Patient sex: M
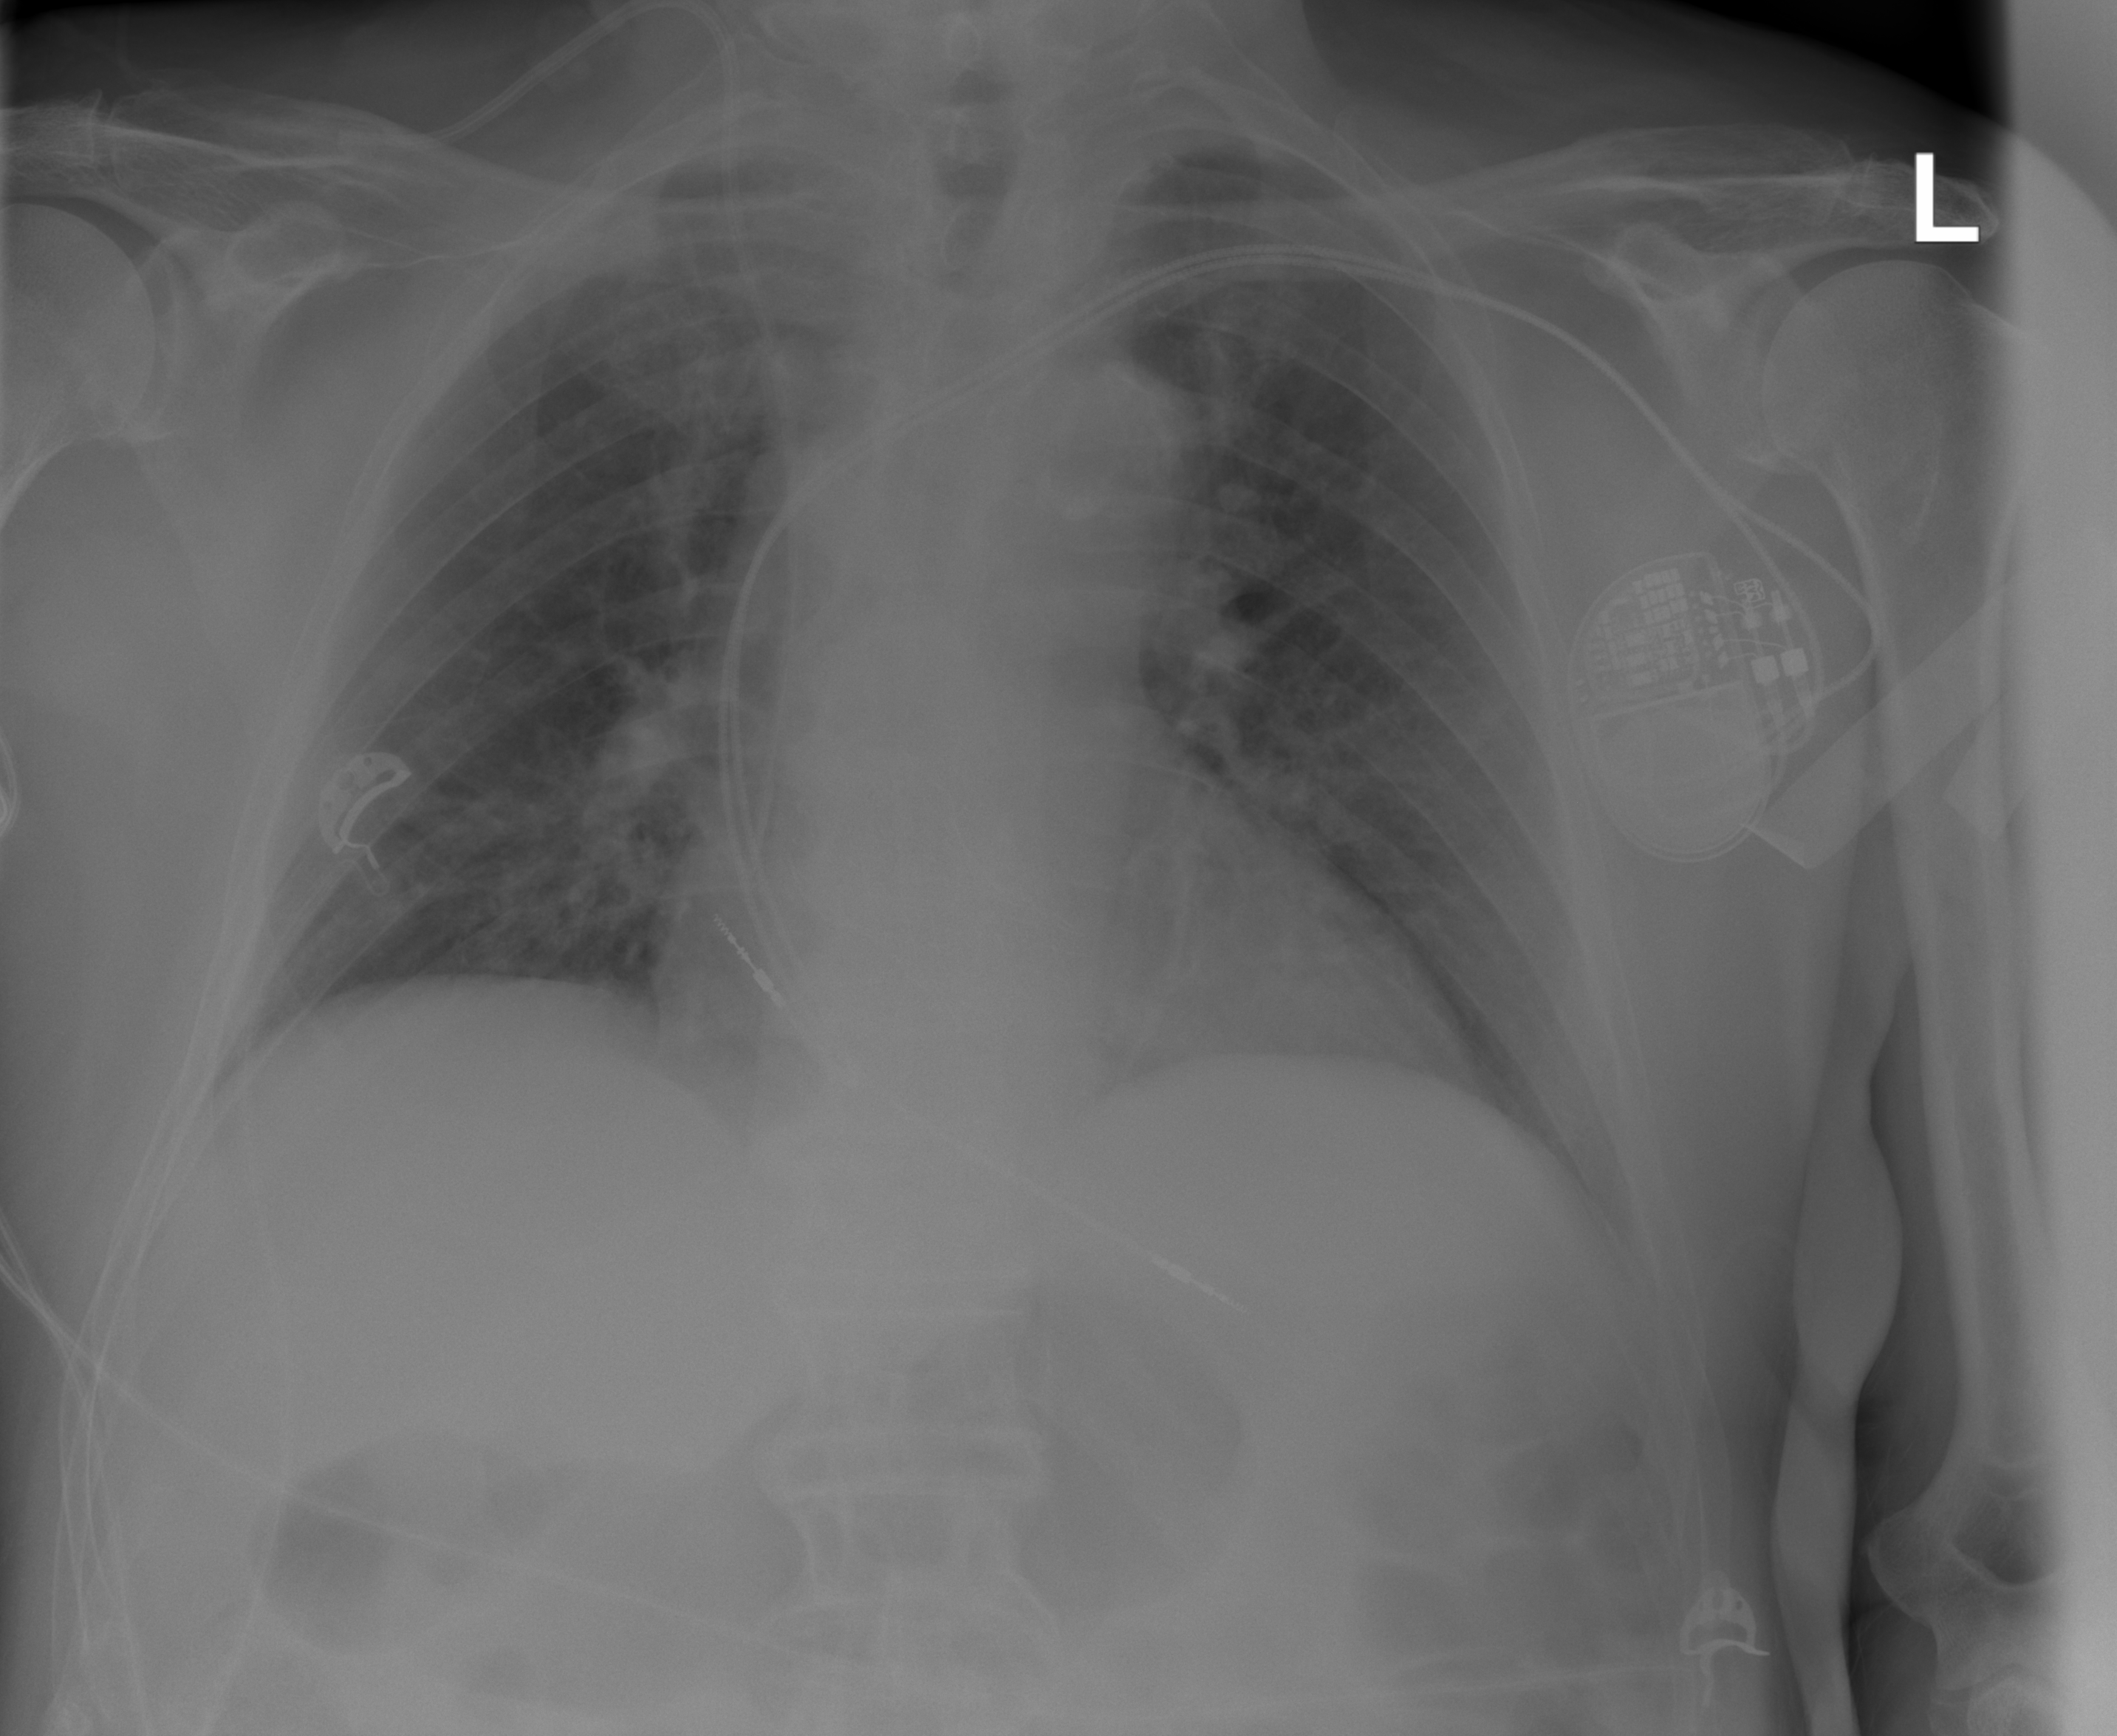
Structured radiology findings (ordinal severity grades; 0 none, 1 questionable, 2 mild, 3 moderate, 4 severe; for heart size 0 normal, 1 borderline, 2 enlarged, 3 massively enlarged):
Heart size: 1
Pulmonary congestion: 2
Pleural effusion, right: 0
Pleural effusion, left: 0
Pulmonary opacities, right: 2
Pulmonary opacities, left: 2
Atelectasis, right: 2
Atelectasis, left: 2